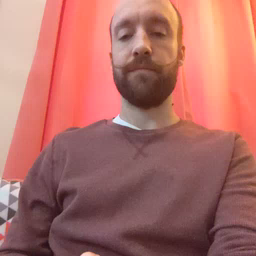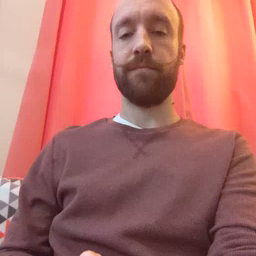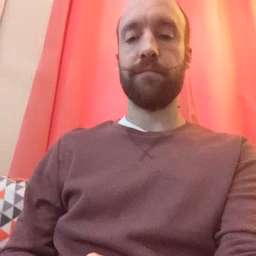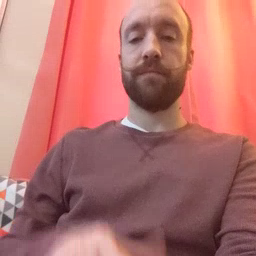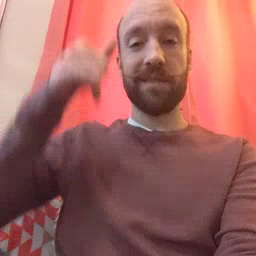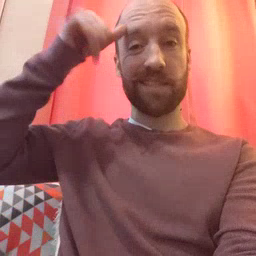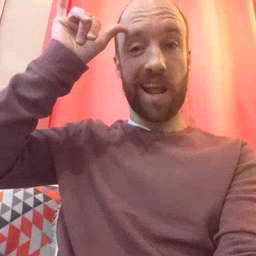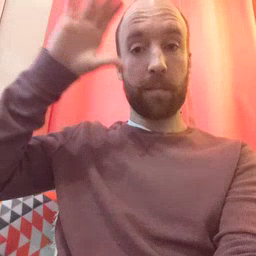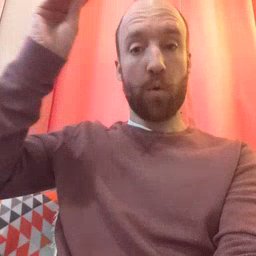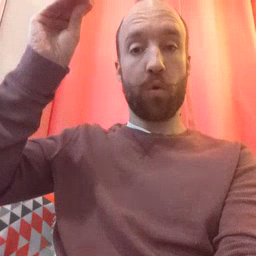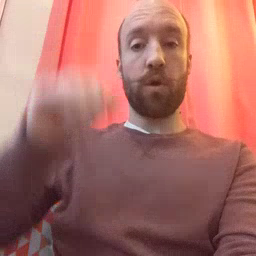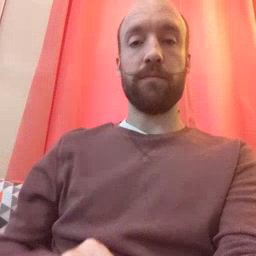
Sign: cowboy